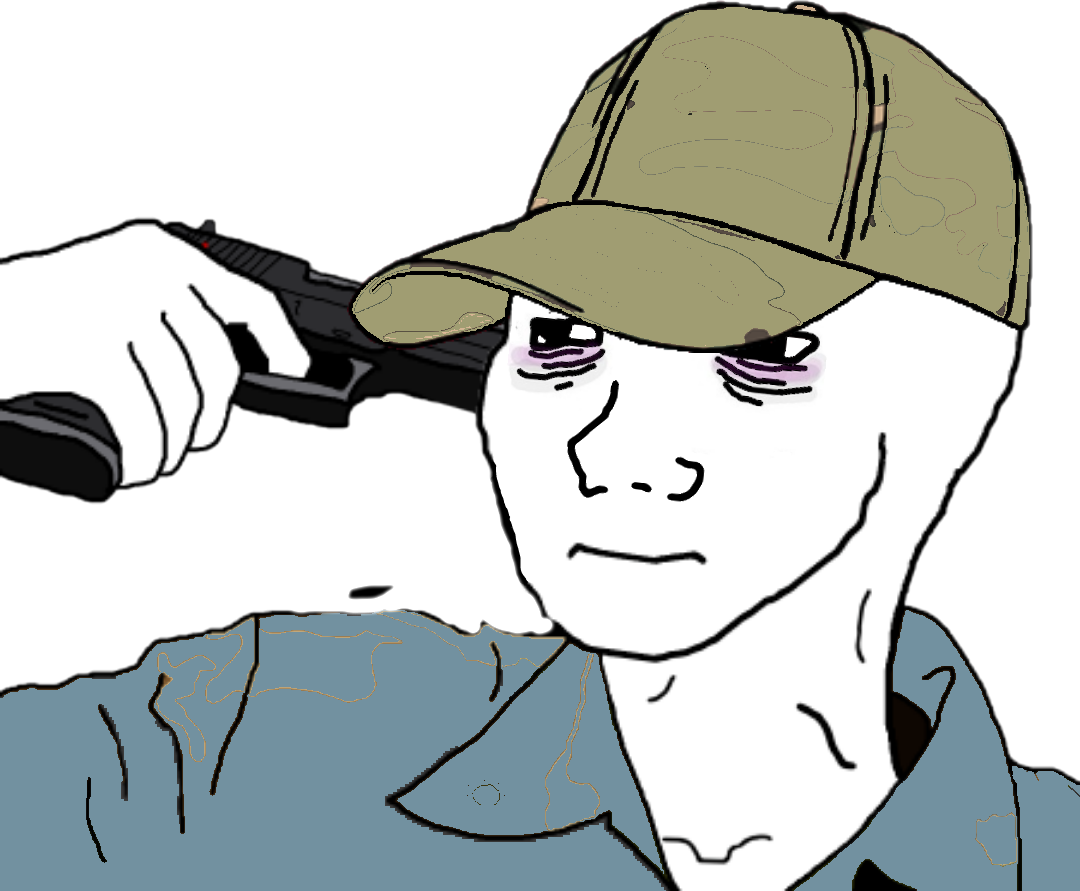
Label: 5_Doomer